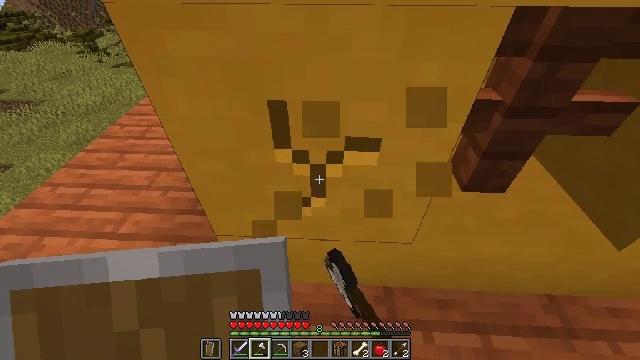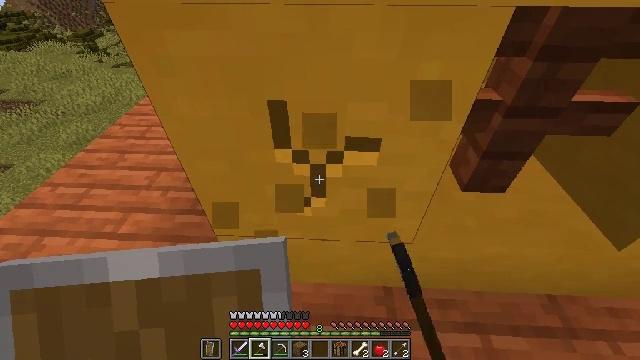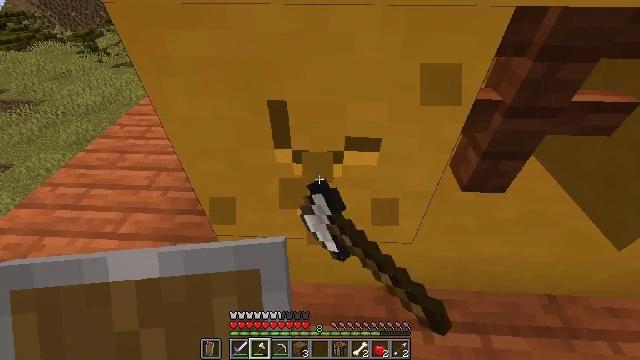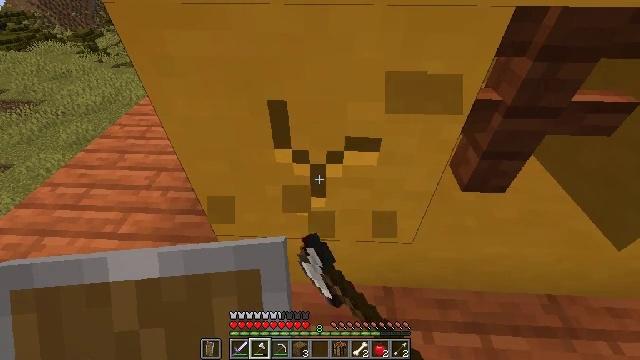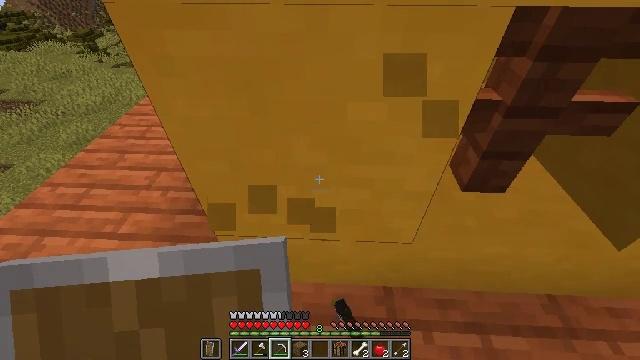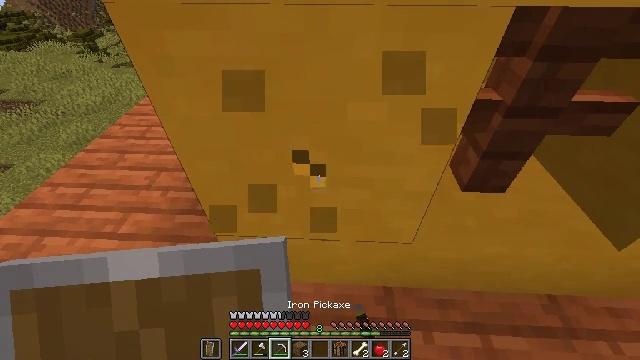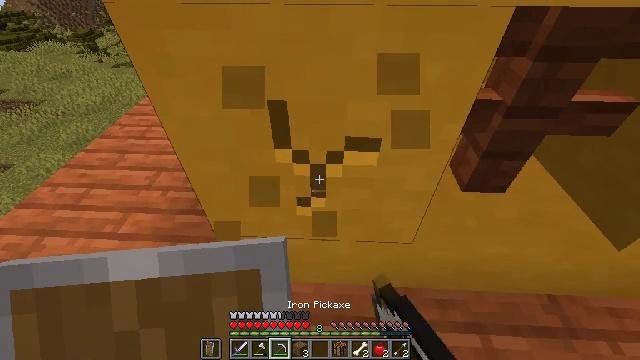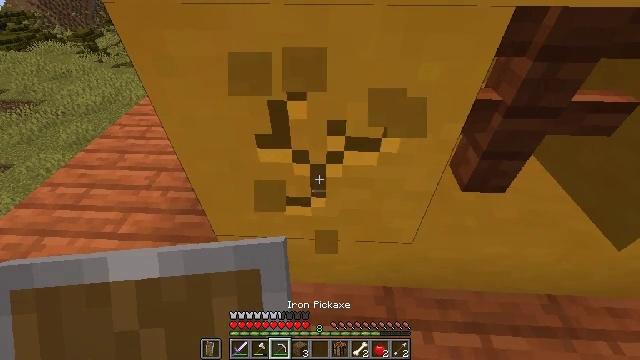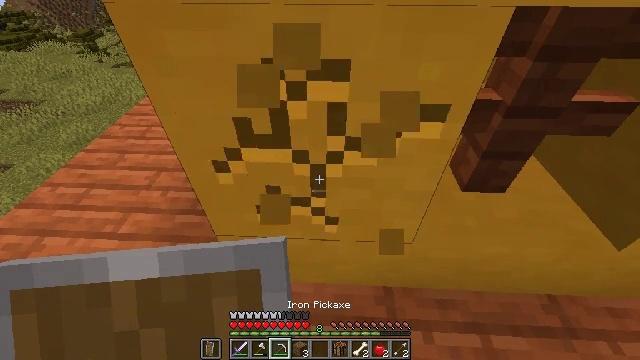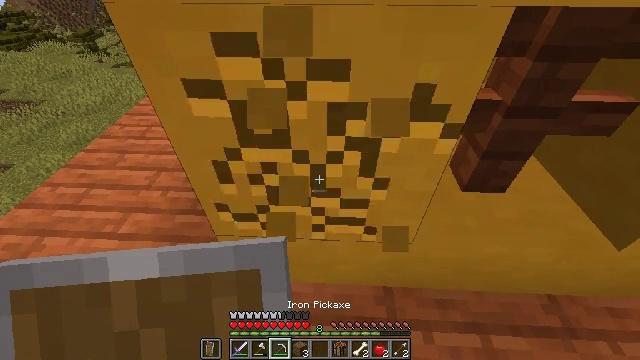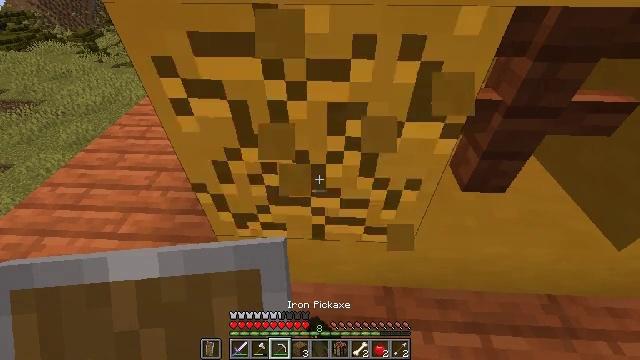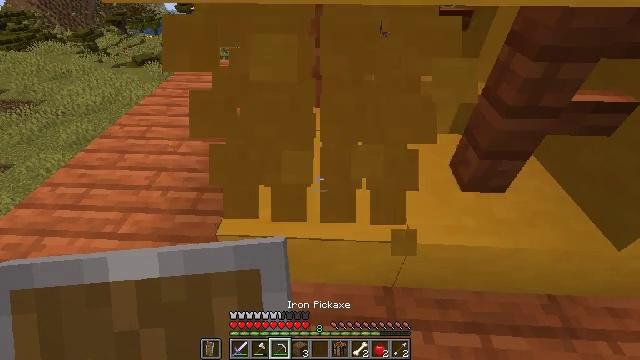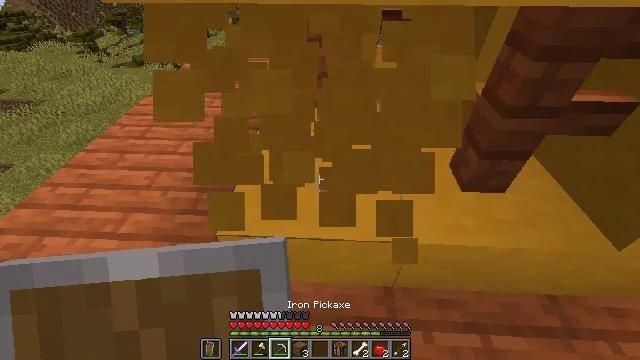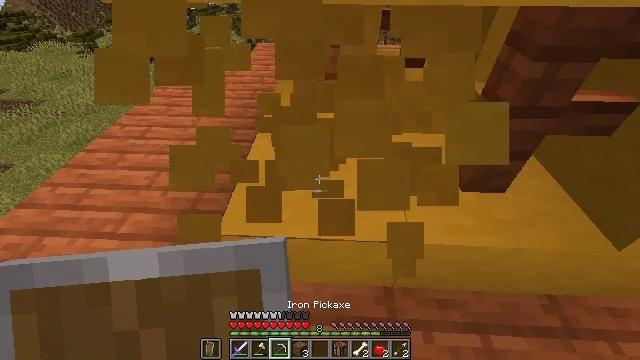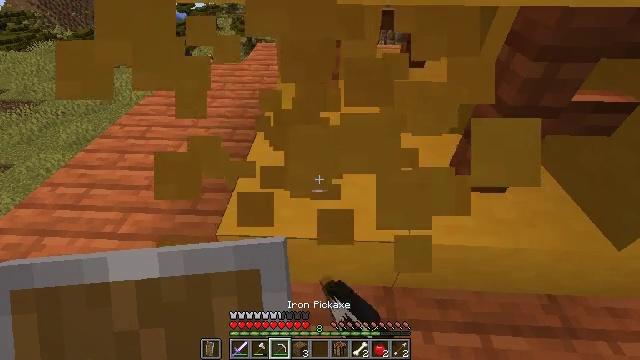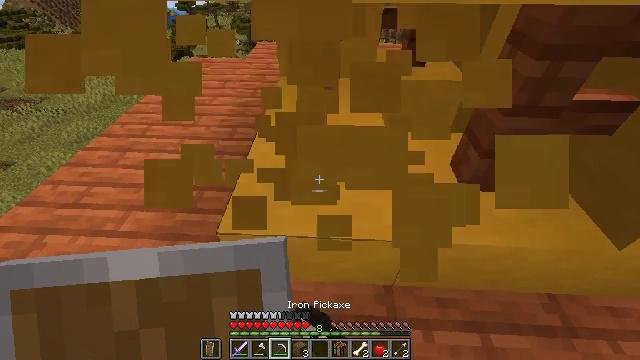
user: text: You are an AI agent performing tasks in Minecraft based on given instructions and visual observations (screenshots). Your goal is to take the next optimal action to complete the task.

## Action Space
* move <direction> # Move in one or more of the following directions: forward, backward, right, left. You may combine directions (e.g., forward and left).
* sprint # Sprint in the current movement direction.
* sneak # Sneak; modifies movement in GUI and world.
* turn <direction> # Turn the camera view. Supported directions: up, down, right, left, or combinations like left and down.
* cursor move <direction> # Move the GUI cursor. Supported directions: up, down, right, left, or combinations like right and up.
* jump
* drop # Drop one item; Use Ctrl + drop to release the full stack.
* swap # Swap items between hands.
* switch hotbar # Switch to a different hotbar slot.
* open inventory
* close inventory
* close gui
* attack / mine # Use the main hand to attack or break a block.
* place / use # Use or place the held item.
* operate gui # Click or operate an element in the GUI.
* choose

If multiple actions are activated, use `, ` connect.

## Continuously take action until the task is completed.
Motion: motion action
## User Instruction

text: Collect yellow terracotta using a pickaxe.
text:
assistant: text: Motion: attack / mine
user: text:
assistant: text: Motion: attack / mine
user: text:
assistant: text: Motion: attack / mine
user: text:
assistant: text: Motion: attack / mine, switch to hotbar 3
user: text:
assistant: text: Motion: attack / mine, switch to hotbar 3
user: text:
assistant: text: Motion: attack / mine, switch to hotbar 3
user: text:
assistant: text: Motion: attack / mine
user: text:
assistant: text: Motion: attack / mine
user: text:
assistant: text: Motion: attack / mine
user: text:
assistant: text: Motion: attack / mine
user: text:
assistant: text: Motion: attack / mine
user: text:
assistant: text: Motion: attack / mine
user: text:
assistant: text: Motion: attack / mine
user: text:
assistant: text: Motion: attack / mine
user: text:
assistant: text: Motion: attack / mine
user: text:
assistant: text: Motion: turn down, attack / mine
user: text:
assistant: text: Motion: turn down, attack / mine
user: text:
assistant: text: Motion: attack / mine
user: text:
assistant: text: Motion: attack / mine
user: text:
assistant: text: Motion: attack / mine
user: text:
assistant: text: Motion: attack / mine
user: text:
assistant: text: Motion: attack / mine
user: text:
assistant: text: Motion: attack / mine
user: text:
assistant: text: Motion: attack / mine
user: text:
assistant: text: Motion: move forward, turn up, attack / mine
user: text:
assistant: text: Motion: move forward, attack / mine
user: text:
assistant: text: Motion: move forward, attack / mine
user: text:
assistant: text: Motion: move forward, turn right and up, attack / mine
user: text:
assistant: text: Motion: attack / mine
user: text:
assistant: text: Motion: attack / mine